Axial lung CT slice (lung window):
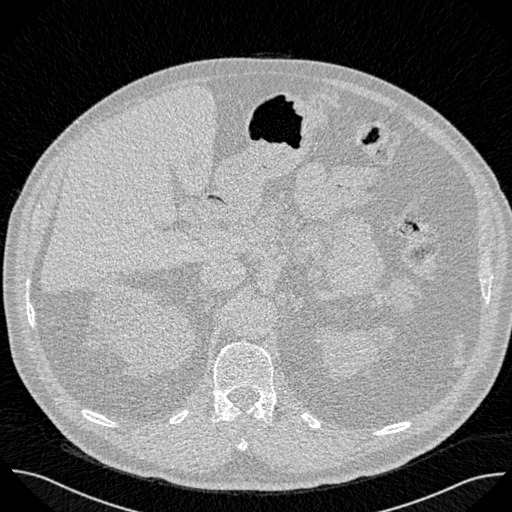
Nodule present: no